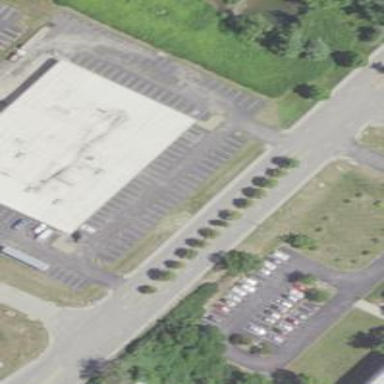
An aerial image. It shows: Parking area with asphalt surface.